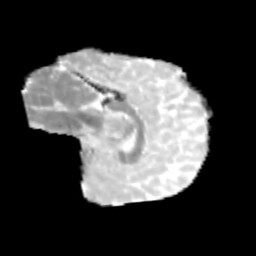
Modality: MD
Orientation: sagittal
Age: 9
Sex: male
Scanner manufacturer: siemens
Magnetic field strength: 3 T
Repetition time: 3.8 s
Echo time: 0.07 s